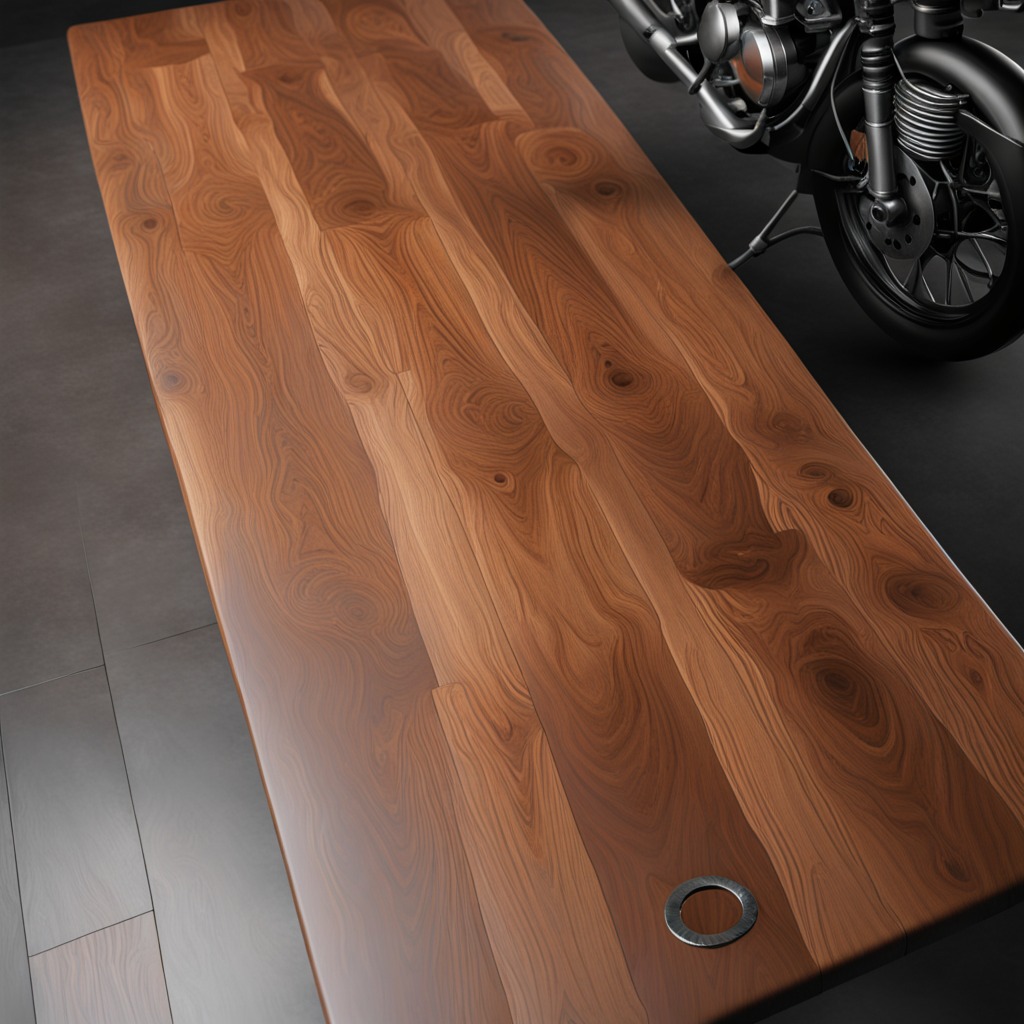
A flat metal washer lying on the wooden table in a vintage motorcycle garage.